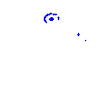
Particle: proton